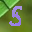
Label: 5